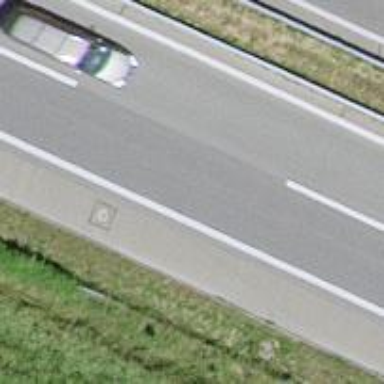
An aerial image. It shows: Motorway.